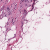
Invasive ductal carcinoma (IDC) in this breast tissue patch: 1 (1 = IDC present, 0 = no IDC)